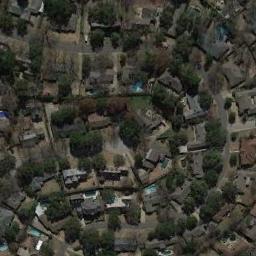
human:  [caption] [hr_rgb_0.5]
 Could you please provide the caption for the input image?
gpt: There are trees all around the house .

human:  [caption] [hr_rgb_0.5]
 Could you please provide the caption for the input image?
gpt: The dense residential is next to the road and some trees .

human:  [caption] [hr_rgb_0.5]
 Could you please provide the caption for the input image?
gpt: A dense residential area has lots of trees and houses arranged neatly and some of houses have pools .

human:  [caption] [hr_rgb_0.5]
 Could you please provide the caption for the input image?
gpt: There are many roads and neatly arranged houses and trees and large lawns in densely populated areas .

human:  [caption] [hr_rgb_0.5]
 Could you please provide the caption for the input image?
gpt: There are buildings with many green trees around on dense residential area .